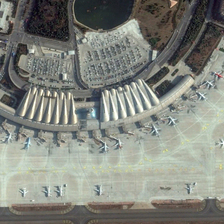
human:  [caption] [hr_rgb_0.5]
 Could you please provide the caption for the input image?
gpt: there are a lot of white planes in the airport .

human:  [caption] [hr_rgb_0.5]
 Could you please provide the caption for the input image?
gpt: there are a lot of white planes in the airport .

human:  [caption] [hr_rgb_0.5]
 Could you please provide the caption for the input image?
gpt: this area is a large area of the airport .

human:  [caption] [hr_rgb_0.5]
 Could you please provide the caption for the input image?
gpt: this area is a large area of the airport .

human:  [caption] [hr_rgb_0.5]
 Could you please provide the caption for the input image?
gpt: there are a lot of white planes in the airport .